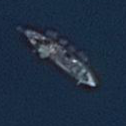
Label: civil